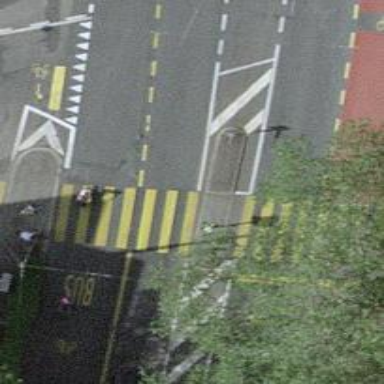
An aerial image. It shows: Road crossing with traffic signals and pedestrian island.